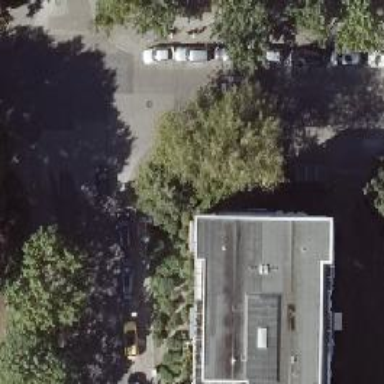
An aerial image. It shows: Sidewalk along the footway.